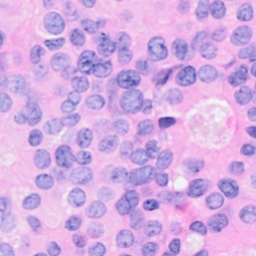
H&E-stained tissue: Breast